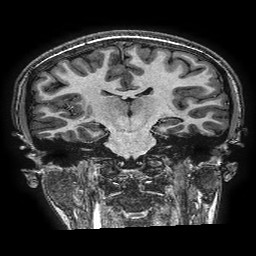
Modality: T1w
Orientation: sagittal
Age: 14
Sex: female
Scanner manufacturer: ge
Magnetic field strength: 3 T
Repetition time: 0.00766 s
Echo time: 0.003476 s